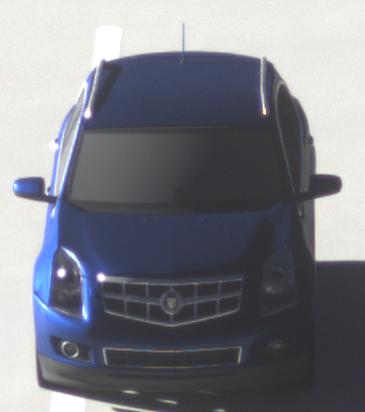
Make: Cadillac
Model: SRX 3.0 V6
Detailed model: SRX (II)
Model produced from: 2010/12
Model produced until: 2012/01
Doors: 5
Color: blue
Road condition: dry road
Daytime: morning or afternoon
Contrast: high contrast